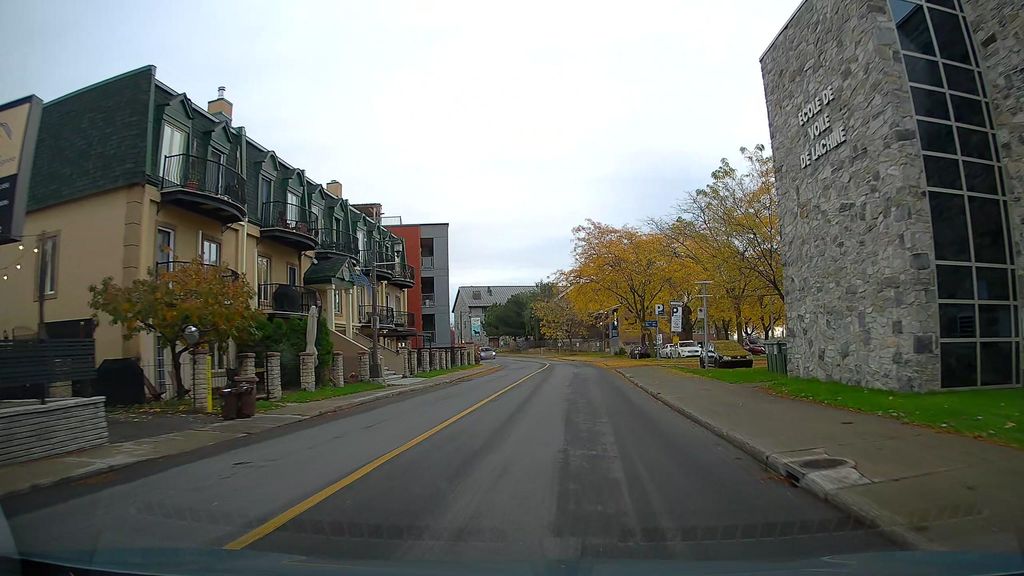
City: montreal